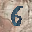
Label: 6